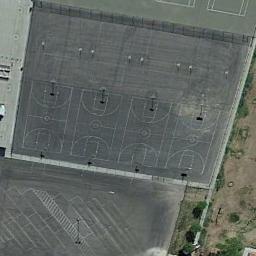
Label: basketball_court